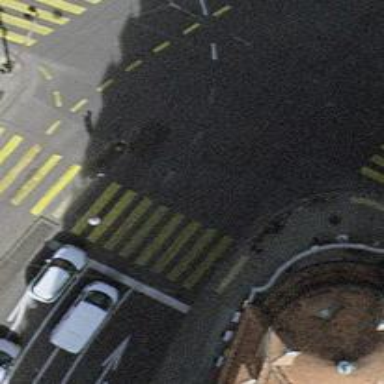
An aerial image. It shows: Crossing with traffic signals.